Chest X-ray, PA view. Patient: 64 years old, sex F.
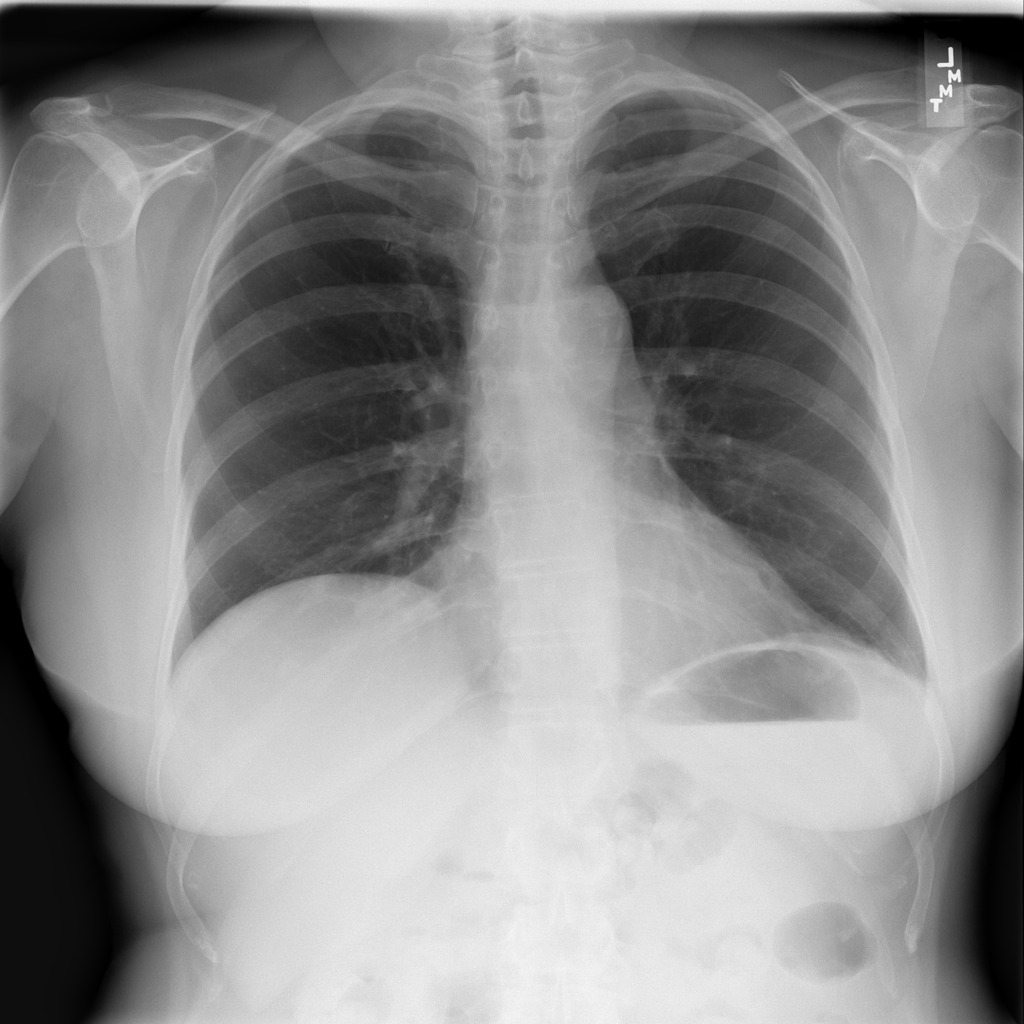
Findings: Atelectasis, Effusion